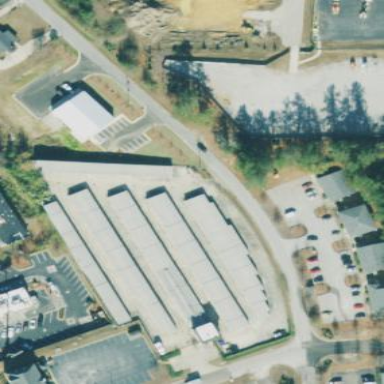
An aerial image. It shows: Storage rental shop.